Question: I would like to create something like this in JavaFX:

The Panel with the song titles is expanded and collapsed by clicking on the album cover. The other albums are moved down when it's expanded and up again when collapsed.
What would be the most simple way to do this? I thought of using an Accordion, using the images as titles, but I'm not sure if it can be stylized in a way that it looks like this.
Since the icons should be realigned when the window size is increased, I'd like to use a Flow- or Tile Pane for the main layout. Animation would be nice-to-have, but is not absolutely necessary.
I'm grateful for any hint!
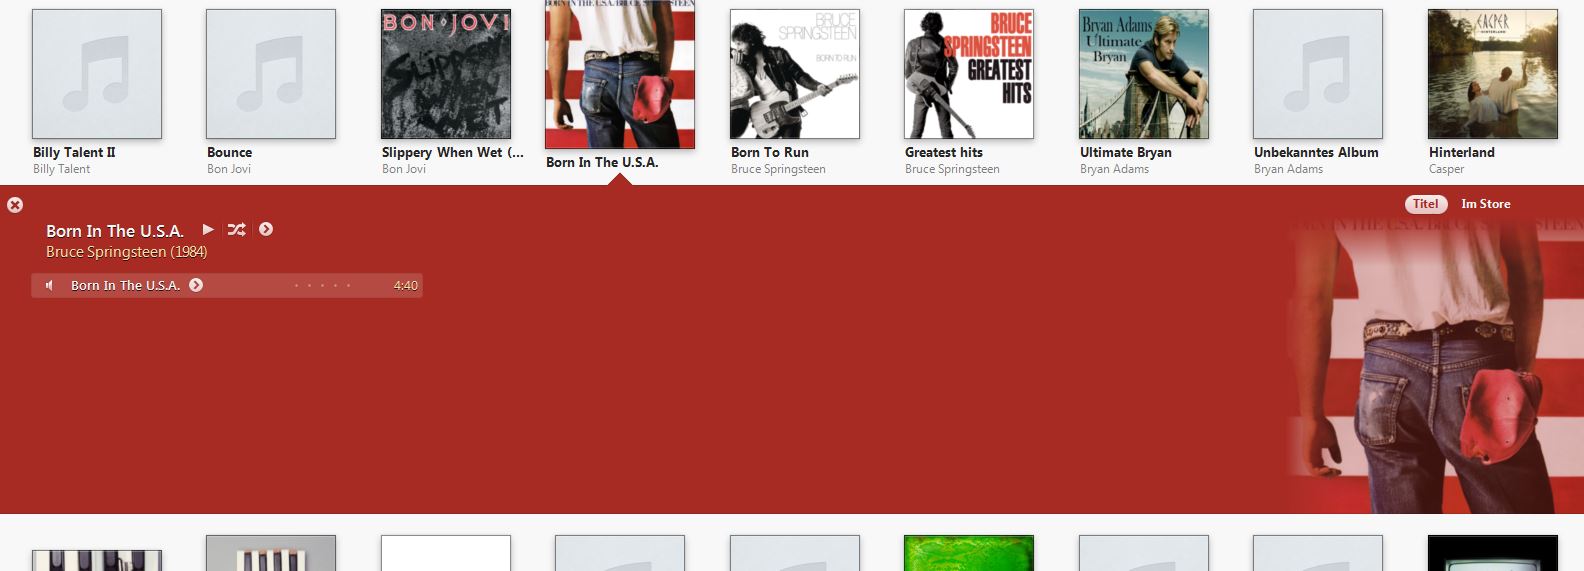
Answer: I cannot think of a simple way to have the albums in the second row to move down. However, if you want a grid of albums and a pop-over that appears when the user clicks on the album, the ControlsFX library's <URL> in each cell.